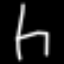
Label: chair